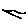
Label: line